【题型】解答题　【知识点】立体几何　【难度】medium
在正方体 $ABCD-A_1B_1C_1D_1$ 中，求：

\vspace{1em}
\noindent
(1) 二面角 $C-D_1B_1-C_1$ 的大小；

\noindent
(2) 点 $M$ 在棱 $CD$ 上，若 $A_1M$ 与平面 $B_1C_1CB$ 所成角的正弦值为 $\frac{\sqrt{19}}{19}$，判断点 $M$ 位置并说明理由。
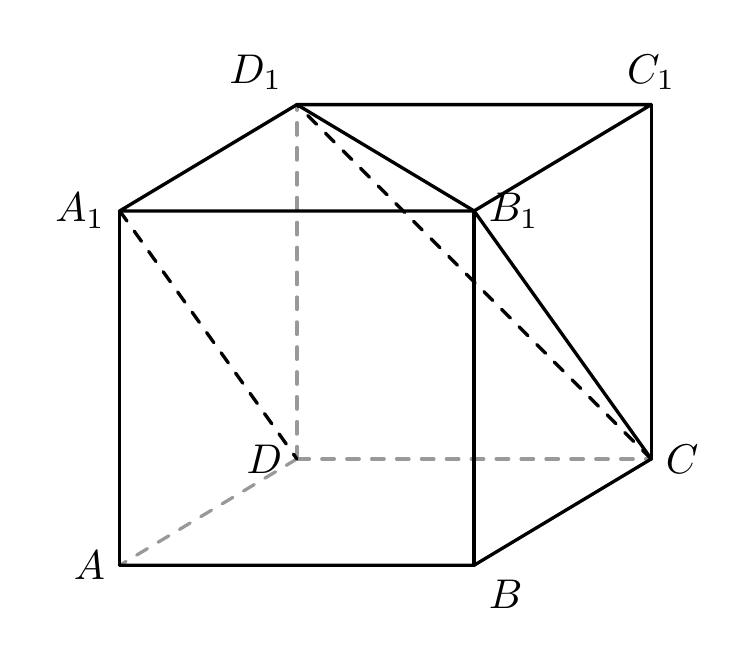
【解答】
【详解】(1) 设正方体棱长为 1，以 $\overrightarrow{DA},\overrightarrow{DC},\overrightarrow{DD_1}$ 分别为 $x,y,z$ 轴正方向，建立如图所示空间直角坐标系 $D-xyz$，

则 $D(0,0,0), A_1(1,0,1), D_1(0,0,1), C(0,1,0), B_1(1,1,1)$。

显然平面 $B_1D_1C_1$ 的一个法向量为 $\overrightarrow{DD_1} = (0,0,1)$。

设平面 $CB_1D_1$ 的一个法向量为 $\vec{n} = (x,y,z)$，$\overrightarrow{D_1C} = (0,1,-1), \overrightarrow{D_1B_1} = (1,1,0)$。

由 $\vec{n} \perp \overrightarrow{D_1C}, \vec{n} \perp \overrightarrow{D_1B_1}$，得
\[
\begin{cases}
\vec{n} \cdot \overrightarrow{D_1C} = 0 \\
\vec{n} \cdot \overrightarrow{D_1B_1} = 0
\end{cases}
\quad \text{即} \quad
\begin{cases}
y - z = 0 \\
x + y = 0
\end{cases}
\]
令 $z=1$，得 $\vec{n} = (-1,1,1)$。

设 $\vec{n}, \overrightarrow{DD_1}$ 的夹角为 $\alpha$，
\[
\cos\alpha = \frac{|\vec{n} \cdot \overrightarrow{DD_1}|}{|\vec{n}| |\overrightarrow{DD_1}|} = \frac{\sqrt{3}}{3}
\]
由图知二面角 $C-D_1B_1-C_1$ 为锐二面角，所以二面角 $C-D_1B_1-C_1$ 大小为 $\boldsymbol{\arccos\frac{\sqrt{3}}{3}}$。

\vspace{1em}
\noindent
(2) 设 $M(0,t,0), t \in [0,1]$，则 $\overrightarrow{A_1M} = (-1,t,-1)$，平面 $B_1C_1CB$ 的一个法向量为 $\overrightarrow{DC} = (0,1,0)$。

设 $A_1M$ 与平面 $B_1C_1CB$ 所成角为 $\beta$，
\[
\sin\beta = |\cos\langle \overrightarrow{A_1M}, \overrightarrow{AB} \rangle| = \frac{|\overrightarrow{A_1M} \cdot \overrightarrow{AB}|}{|\overrightarrow{A_1M}| |\overrightarrow{AB}|} = \frac{\sqrt{19}}{19}
\]
即
\[
\frac{|t|}{\sqrt{t^2 + 2}} = \frac{1}{\sqrt{19}} \implies t = \frac{1}{3}
\]
所以点 $M$ 为棱 $CD$ 上靠近点 $D$ 的三等分点（即 $CM = \frac{2}{3}CD$）。
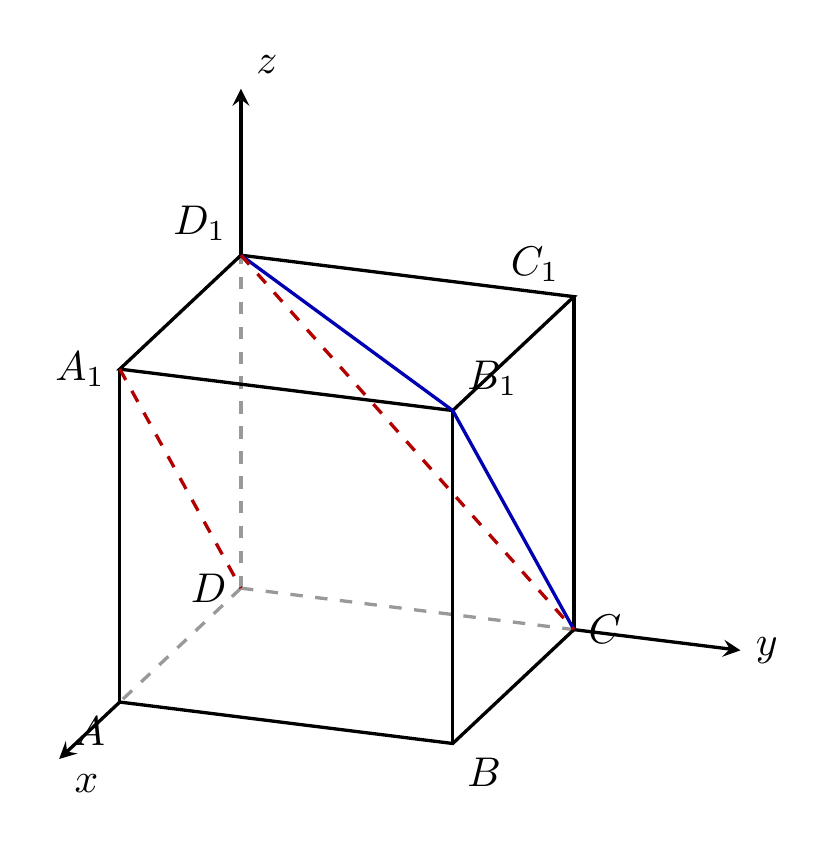